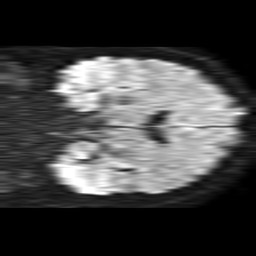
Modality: TRACE
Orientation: coronal
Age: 63
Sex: male
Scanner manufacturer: philips
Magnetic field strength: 1.5 T
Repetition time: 4.6 s
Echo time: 0.08631 s